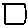
Label: square